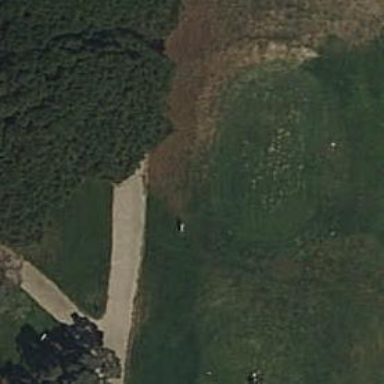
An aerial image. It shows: Golf tee.